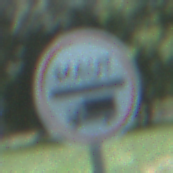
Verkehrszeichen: Mautpflicht
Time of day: Midday
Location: Outdoor (Nature)
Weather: Clear
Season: Summer
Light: Natural